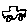
Label: car